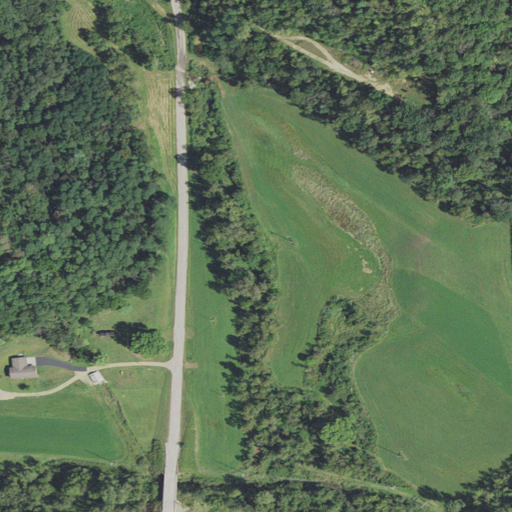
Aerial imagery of valley in Wisconsin named Peck Hollow containing pasture, deciduous forest, open development, low intensity development, mixed forest, and woody wetlands